Interaction volume radius: 5 \u00c5
Interaction volume height: 30 \u00c5
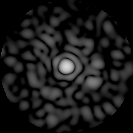
Disorder parameter: 0.8279